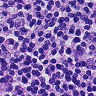
Metastatic tissue present: no